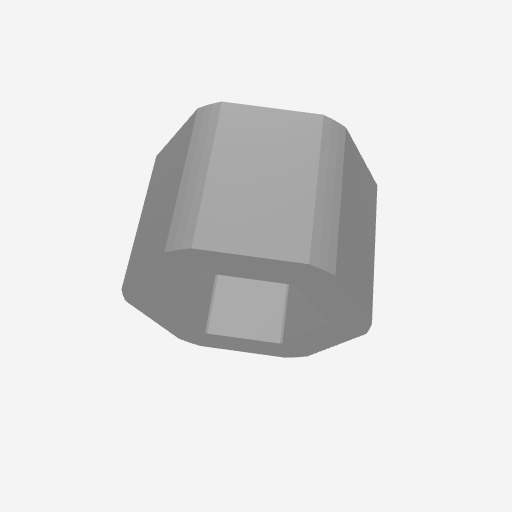
Part: Spacer8RID12ROD8